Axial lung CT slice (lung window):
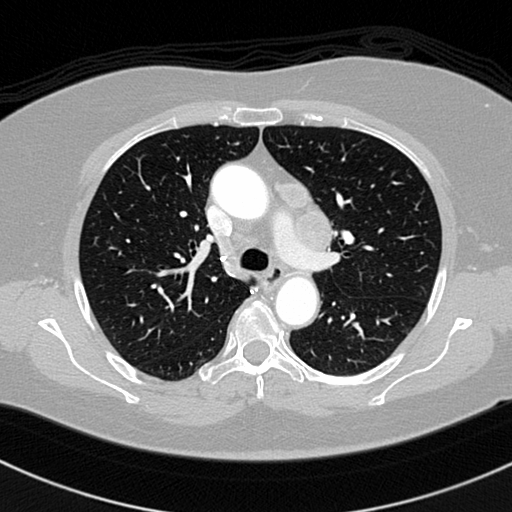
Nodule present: no